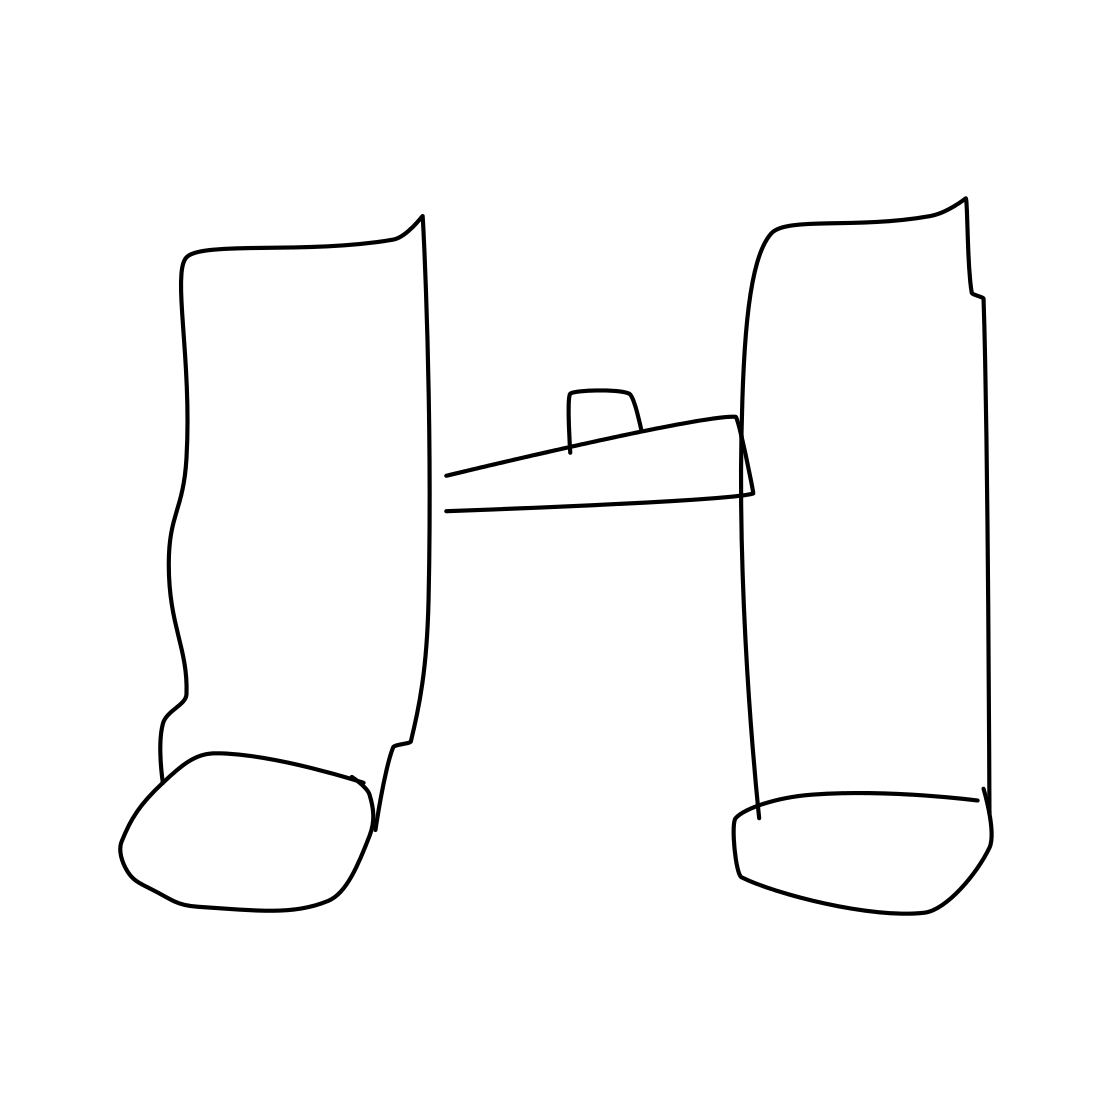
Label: binoculars